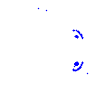
Particle: electron